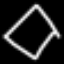
Label: diamond